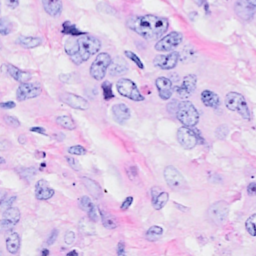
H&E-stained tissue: Breast